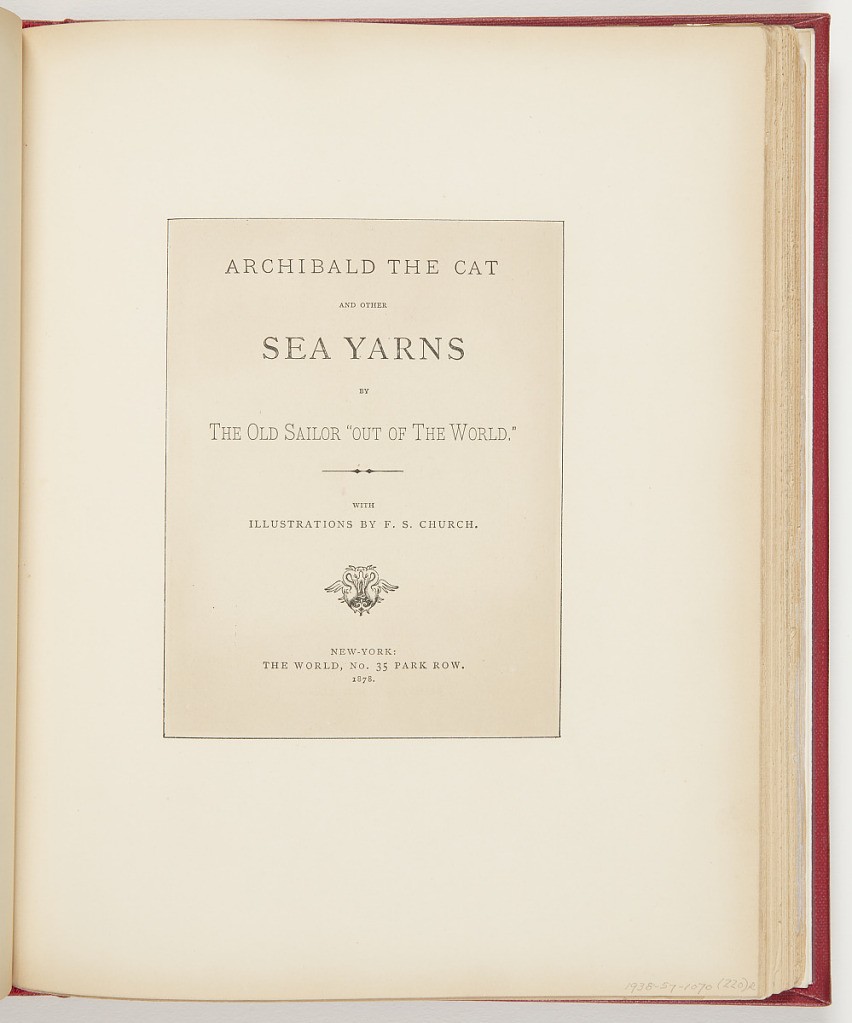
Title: Copyright Page for "Archibald The Cat"
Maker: Frederick Stuart Church, American, 1842–1924
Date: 1878
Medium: Printed in black ink on paper
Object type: Ephemera
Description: Copyright page for Archibald The Cat